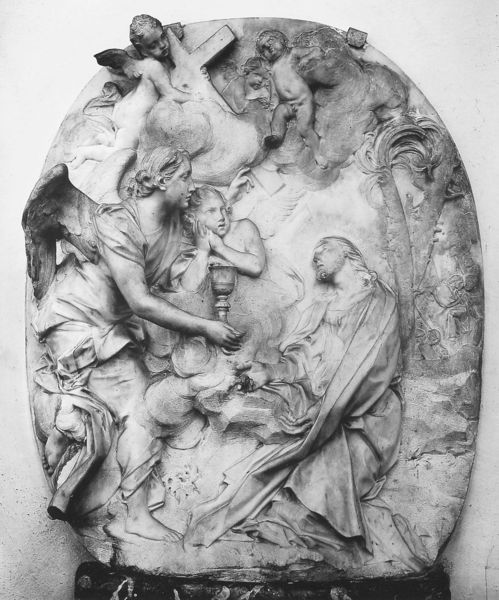
Titel: Christus am Ölberg
Künstler: Angelo de Rossi
Institution: München, Bayerisches Nationalmuseum
Schlagwörter: baum, flügel, fuß, himmel, nackt, weiß, wolken, bäume, menschen, grau, nacht, tuch, wolke, falten, stein, gewand, haare, kelch, kinder, oval, engel, putte, putto, ton, relief, wein, palme, plastik, platte, becher, kreuz, sandstein, christus, jesus, putten, maria, bitte, putti, auferstehung, gewandfalten, ölberg, flugel, modello, ängel, l